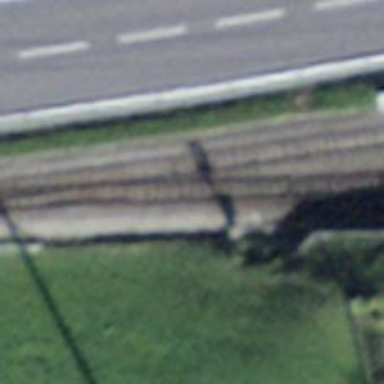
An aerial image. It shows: Narrow-gauge railway track with 1 electrified contact line.